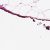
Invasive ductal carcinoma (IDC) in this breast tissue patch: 0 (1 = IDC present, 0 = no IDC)